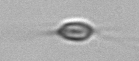
Label: Acanthoica_quattrospina